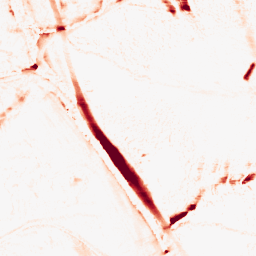
Category: morphological
Decomposition family: morphological_ellipse
Decomposition parameters: operation: opening
width: 10
height: 20
Upsampling method: bilinear
Upsampling parameters: scale: 2
Upsampling scale: 2